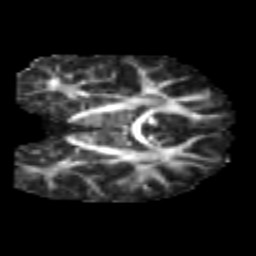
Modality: FA
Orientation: coronal
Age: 6
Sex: male
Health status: healthy